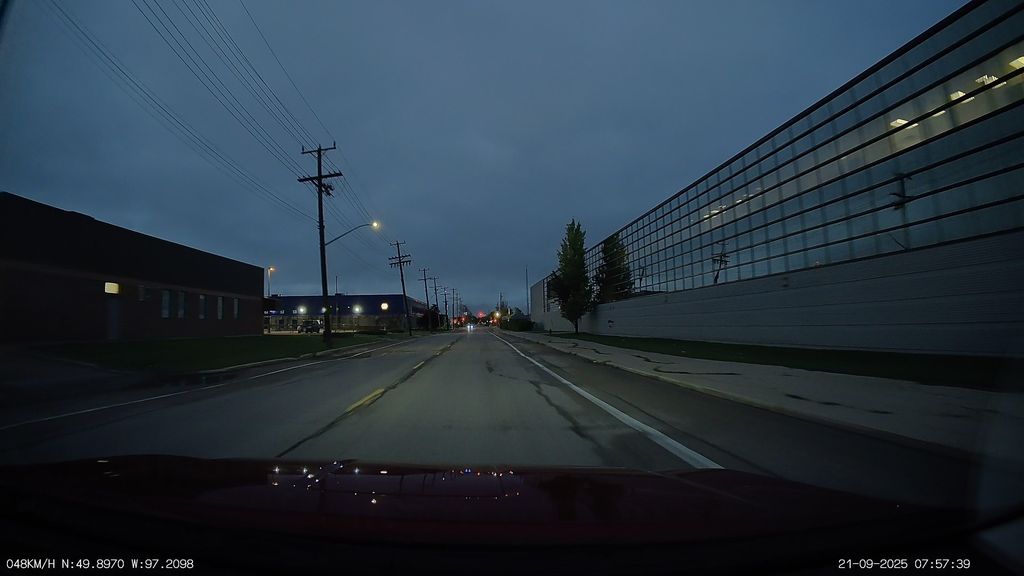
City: winnipeg